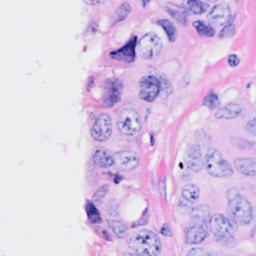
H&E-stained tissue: Breast